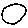
Label: circle